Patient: sex M, age 45
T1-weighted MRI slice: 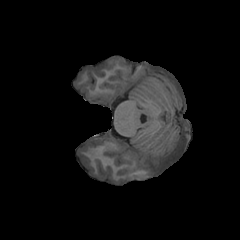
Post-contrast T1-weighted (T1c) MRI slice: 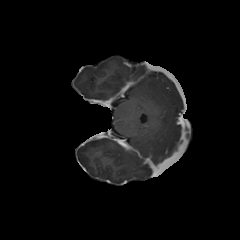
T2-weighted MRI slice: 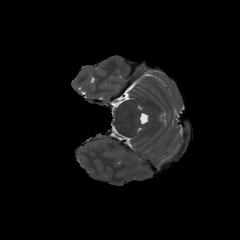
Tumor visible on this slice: no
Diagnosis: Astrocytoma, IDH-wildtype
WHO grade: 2